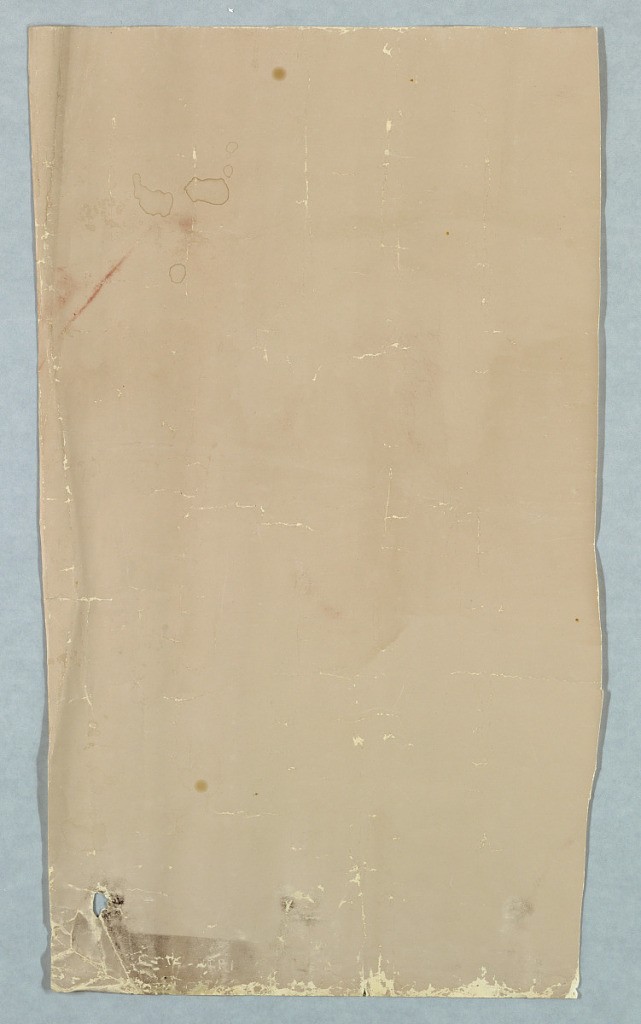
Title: Sidewall
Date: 1875–1900
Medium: Applied ground color on paper
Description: No printed design, overall pink paper.